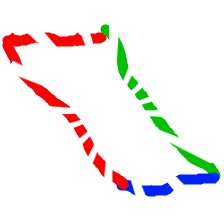
Shape: parallelogram